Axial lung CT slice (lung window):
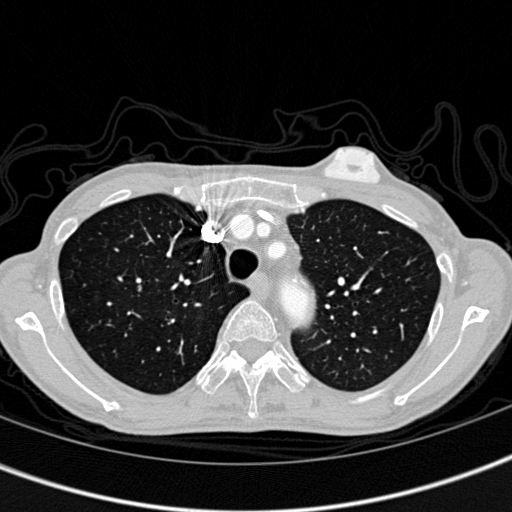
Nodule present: no